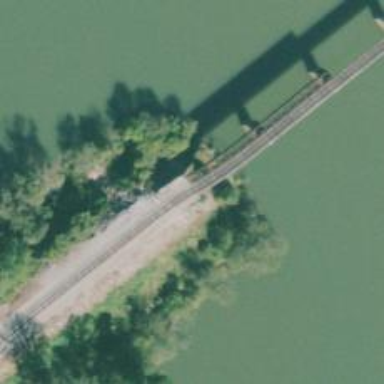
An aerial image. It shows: Bridge over railway line.